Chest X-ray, PA view. Patient: 73 years old, sex M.
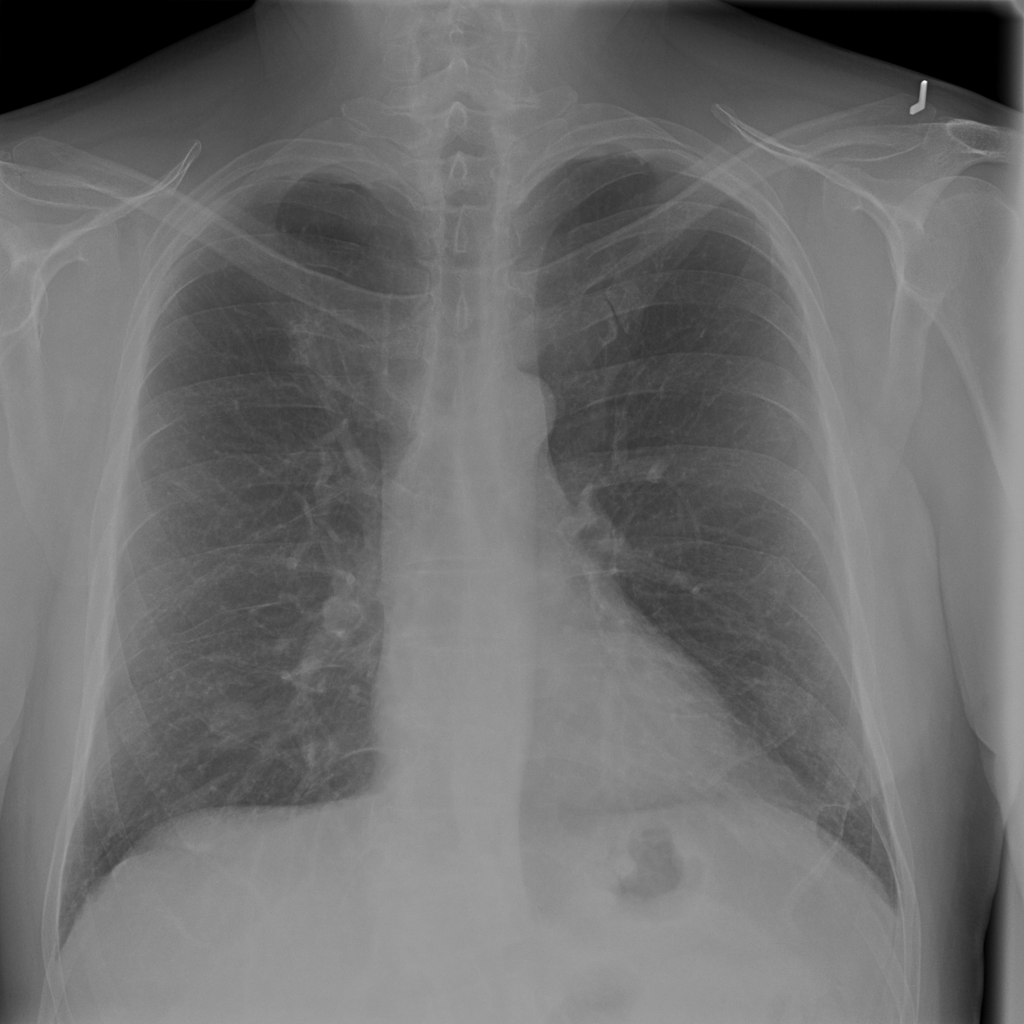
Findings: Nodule